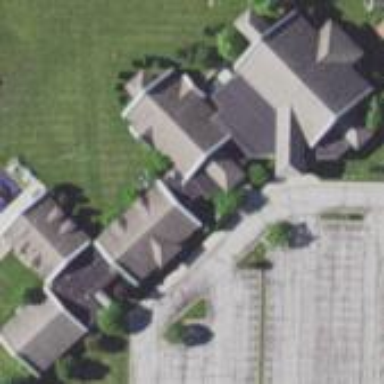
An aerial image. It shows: Building serving as place of worship.